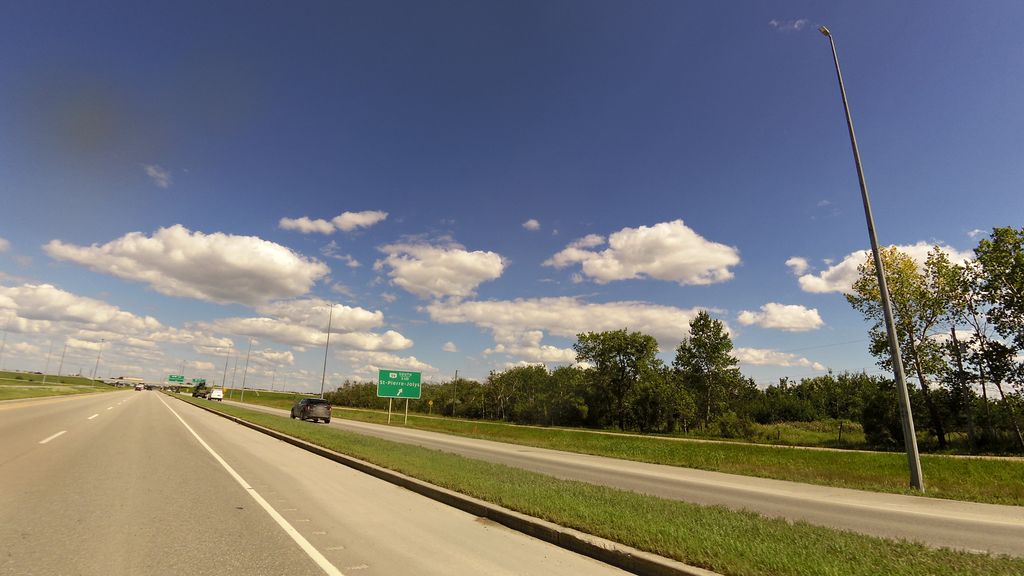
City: winnipeg